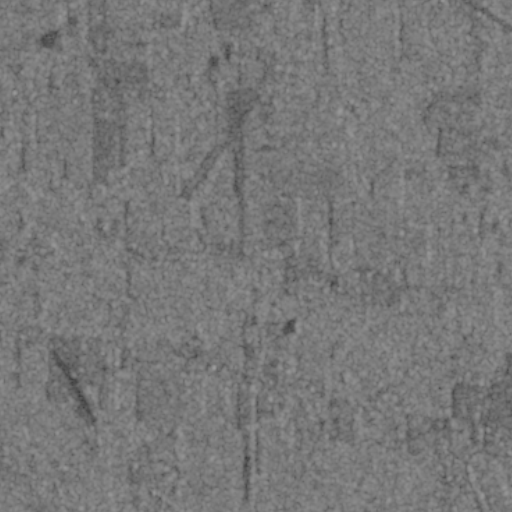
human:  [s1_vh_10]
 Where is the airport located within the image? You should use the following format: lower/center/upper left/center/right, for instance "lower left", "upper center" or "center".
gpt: The airport is located in the upper center of the image.
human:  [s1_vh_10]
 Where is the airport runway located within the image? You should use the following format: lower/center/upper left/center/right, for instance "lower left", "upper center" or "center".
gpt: The airport runway is located in the upper center of the image.
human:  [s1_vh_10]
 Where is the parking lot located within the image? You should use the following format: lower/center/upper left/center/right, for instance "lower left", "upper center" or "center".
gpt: There is no parking lot in the image.

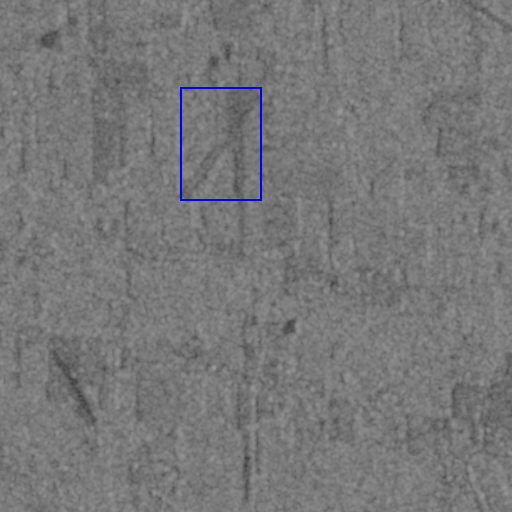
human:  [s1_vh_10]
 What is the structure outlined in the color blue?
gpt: The structure outlined in blue is an airport.
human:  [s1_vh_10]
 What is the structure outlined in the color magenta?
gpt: There is no magenta outline.